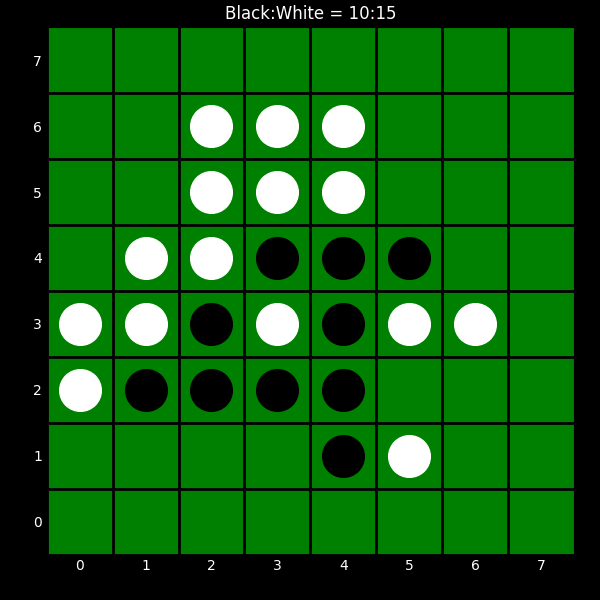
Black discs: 10
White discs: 15